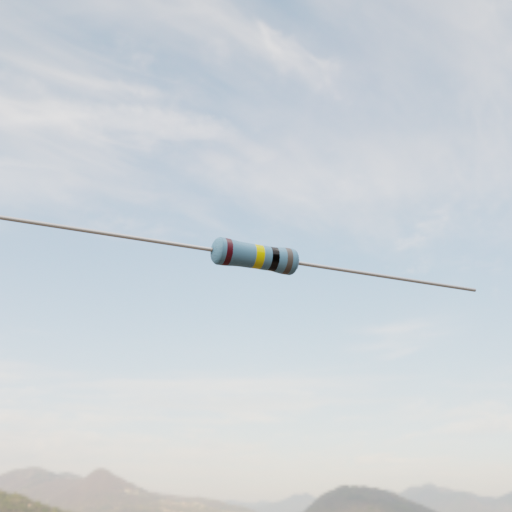
Resistor colour bands (in order): brown, yellow, black, gray